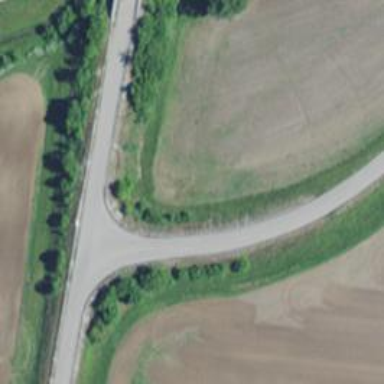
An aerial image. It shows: Tertiary road.